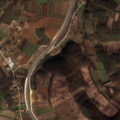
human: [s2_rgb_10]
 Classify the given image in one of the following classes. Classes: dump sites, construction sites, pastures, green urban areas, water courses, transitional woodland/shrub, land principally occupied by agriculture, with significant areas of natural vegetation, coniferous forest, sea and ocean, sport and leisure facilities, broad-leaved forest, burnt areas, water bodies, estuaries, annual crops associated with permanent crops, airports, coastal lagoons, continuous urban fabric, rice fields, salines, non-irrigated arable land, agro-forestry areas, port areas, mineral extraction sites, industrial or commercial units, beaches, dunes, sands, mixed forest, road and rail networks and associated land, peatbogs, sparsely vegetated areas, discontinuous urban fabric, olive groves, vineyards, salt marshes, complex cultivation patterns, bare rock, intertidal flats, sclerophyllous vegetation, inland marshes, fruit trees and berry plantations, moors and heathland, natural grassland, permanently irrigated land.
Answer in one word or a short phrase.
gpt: non-irrigated arable land, complex cultivation patterns, land principally occupied by agriculture, with significant areas of natural vegetation, broad-leaved forest